Aerial crown-view tile of a tropical tree (Barro Colorado Island, Panama), acquired 20250317:
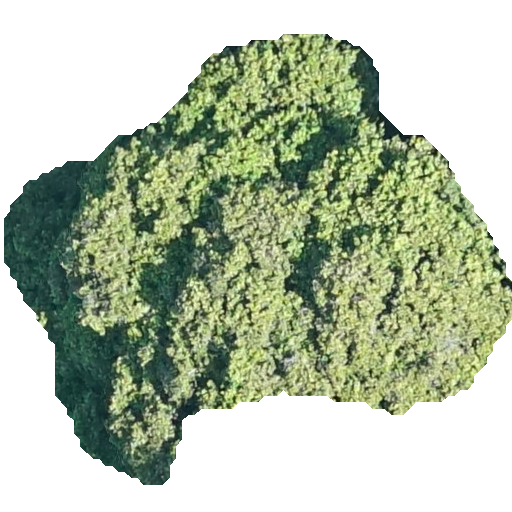
Species: Prioria copaifera
GBIF accepted scientific name: Prioria copaifera
Crown area: 211.809 m²